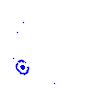
Particle: kaon